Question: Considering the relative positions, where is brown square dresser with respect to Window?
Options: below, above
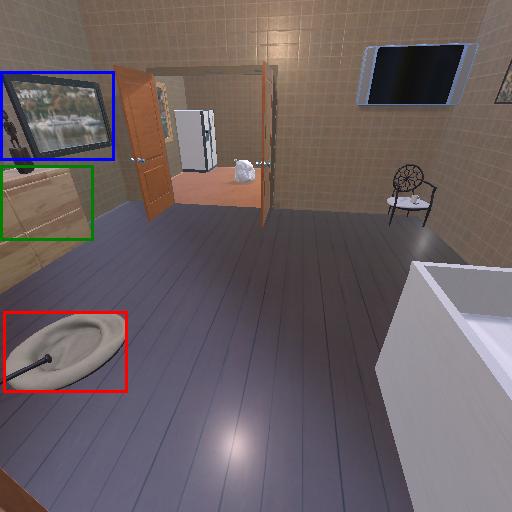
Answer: below